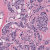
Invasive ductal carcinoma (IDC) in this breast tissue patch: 1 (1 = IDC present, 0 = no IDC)